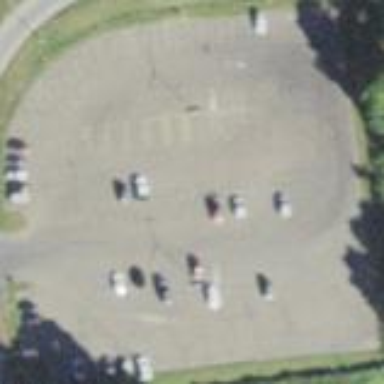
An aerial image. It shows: Paved parking area with park and ride facility.